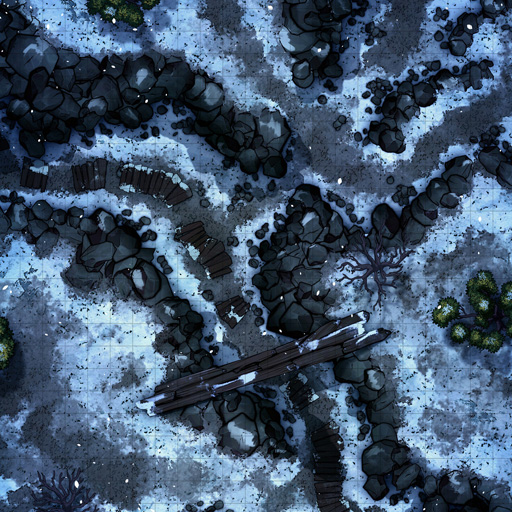
A D&D Grid Map road cliffs south bridge (Winter Rocky Path Map)